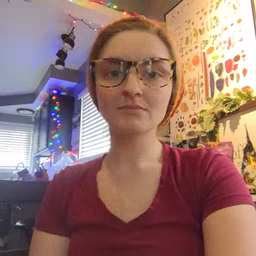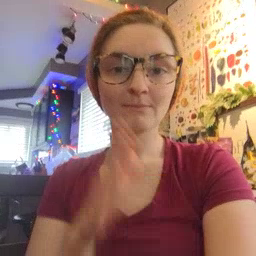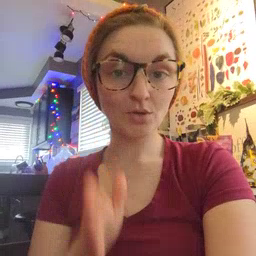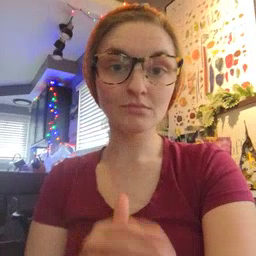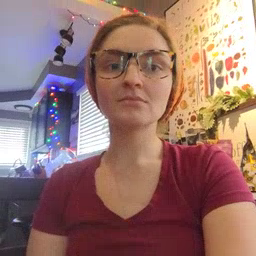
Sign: person